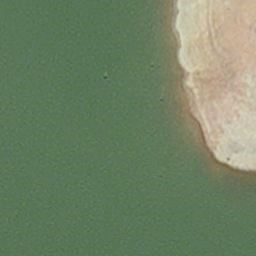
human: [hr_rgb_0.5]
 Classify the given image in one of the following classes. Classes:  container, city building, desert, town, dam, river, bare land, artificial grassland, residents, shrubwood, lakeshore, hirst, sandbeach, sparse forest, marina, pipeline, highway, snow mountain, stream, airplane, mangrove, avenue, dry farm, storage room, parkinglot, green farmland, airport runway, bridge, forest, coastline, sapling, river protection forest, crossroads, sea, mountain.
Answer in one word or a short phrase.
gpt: hirst